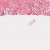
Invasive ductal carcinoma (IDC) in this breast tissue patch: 0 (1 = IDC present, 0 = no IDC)